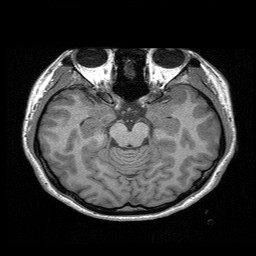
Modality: T1w
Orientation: coronal